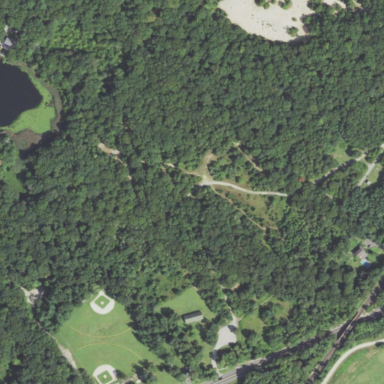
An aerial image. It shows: Park.